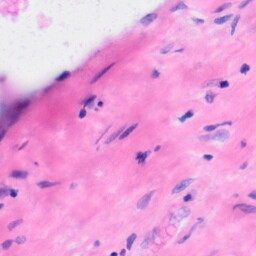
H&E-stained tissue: Liver